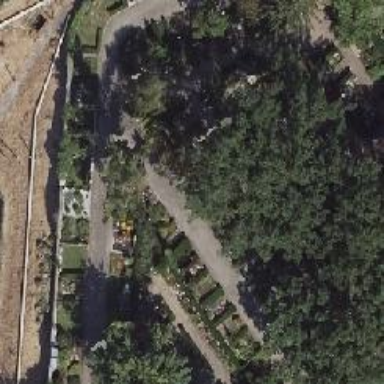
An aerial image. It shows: Historic tomb in the cemetery with marked graves.